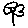
Label: flower